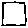
Label: square